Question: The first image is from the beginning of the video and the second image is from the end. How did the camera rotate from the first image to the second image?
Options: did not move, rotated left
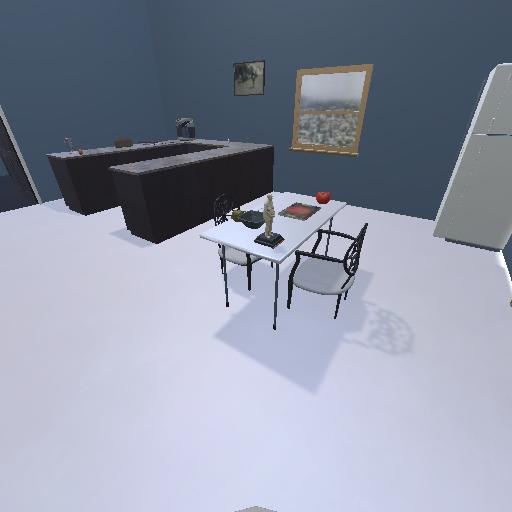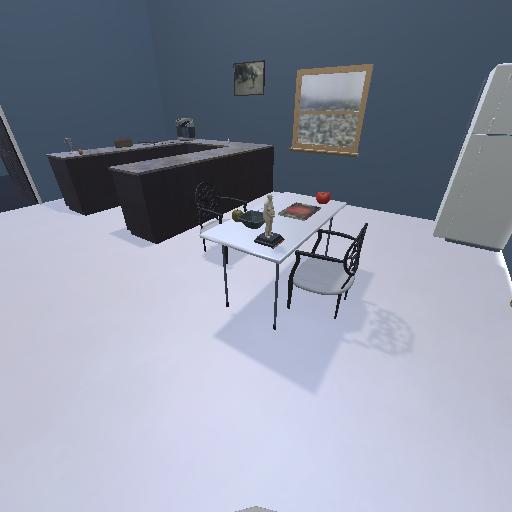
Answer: did not move